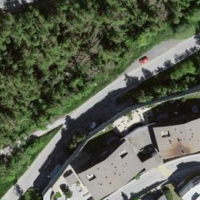
EUNIS habitat code: 54
Species observed at this site:
Certhia brachydactyla
Turdus philomelos
Dendrocopos major
Prunella modularis
Turdus viscivorus
Aegithalos caudatus
Sylvia atricapilla
Muscicapa striata
Erithacus rubecula
Pica pica
Phoenicurus ochruros
Sitta europaea
Garrulus glandarius
Picus viridis
Corvus corax
Periparus ater
Accipiter nisus
Cyanistes caeruleus
Lophophanes cristatus
Chloris chloris
Pyrrhula pyrrhula
Troglodytes troglodytes
Fringilla coelebs
Passer domesticus
Lanius collurio
Carduelis carduelis
Columba palumbus
Turdus merula
Parus major
Turdus pilaris
Regulus regulus
Motacilla alba